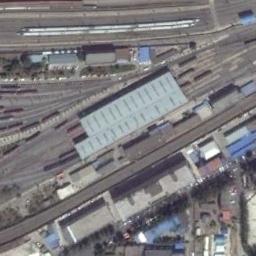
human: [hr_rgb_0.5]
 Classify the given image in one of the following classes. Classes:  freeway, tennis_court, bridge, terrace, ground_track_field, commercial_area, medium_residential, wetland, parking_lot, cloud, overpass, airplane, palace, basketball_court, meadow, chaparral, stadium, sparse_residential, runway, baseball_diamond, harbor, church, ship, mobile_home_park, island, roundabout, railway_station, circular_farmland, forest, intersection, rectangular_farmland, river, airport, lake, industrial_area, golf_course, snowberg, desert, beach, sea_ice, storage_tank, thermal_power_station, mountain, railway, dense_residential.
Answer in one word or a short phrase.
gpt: railway_station